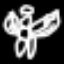
Label: angel